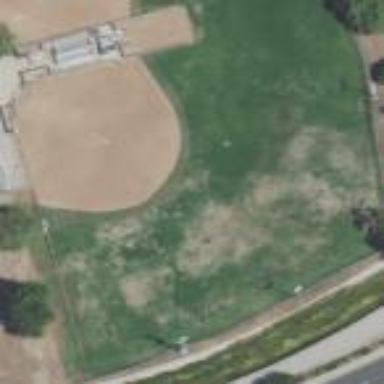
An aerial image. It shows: Baseball pitch for leisure land activities.